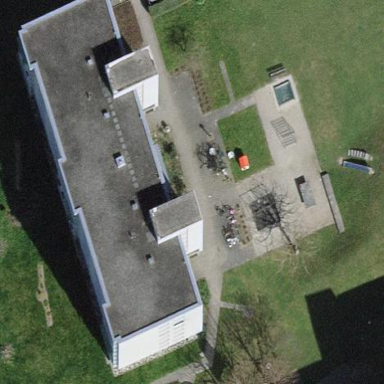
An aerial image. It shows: View of apartment building.